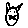
Label: cat